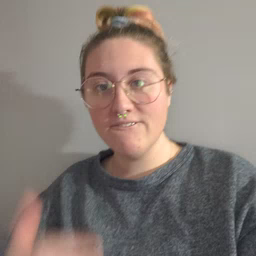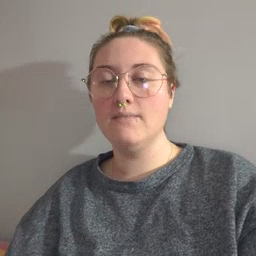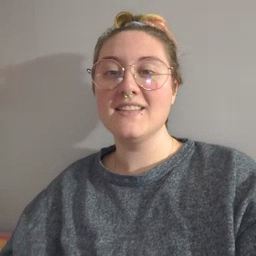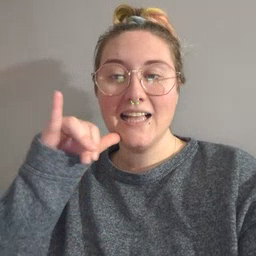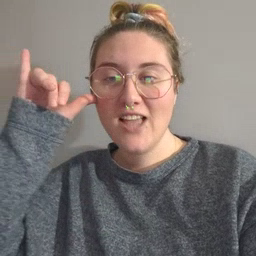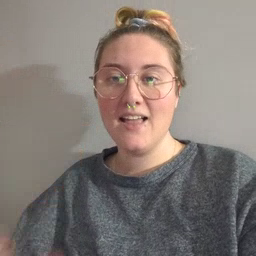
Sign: yesterday